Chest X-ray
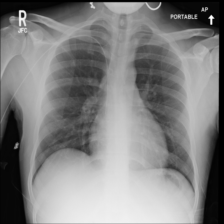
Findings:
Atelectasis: negative
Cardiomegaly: negative
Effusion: negative
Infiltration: negative
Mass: negative
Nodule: negative
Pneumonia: negative
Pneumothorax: negative
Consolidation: negative
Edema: negative
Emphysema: negative
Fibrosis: negative
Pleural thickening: negative
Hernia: negative